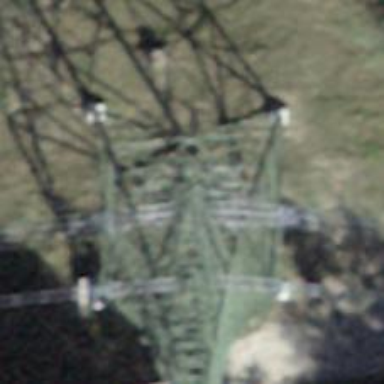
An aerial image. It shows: Lattice structure tower.